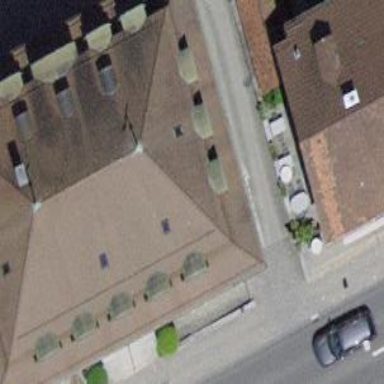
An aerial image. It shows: Charming apartments building with mansard roof design.